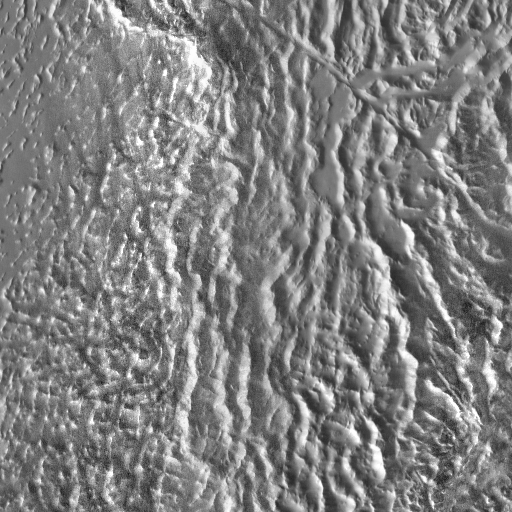
Crater classes present: Background